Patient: sex M, age 46
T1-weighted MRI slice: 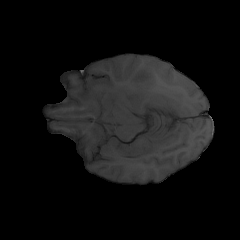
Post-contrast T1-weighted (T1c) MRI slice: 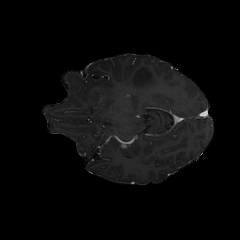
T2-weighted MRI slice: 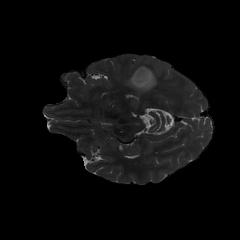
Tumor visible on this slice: yes
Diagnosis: Astrocytoma, IDH-mutant
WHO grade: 3